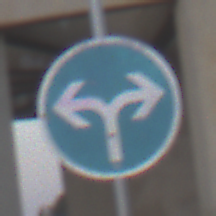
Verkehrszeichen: VorgeschriebeneFahrtrichtungRechtsOderLinks
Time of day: SunriseSunset
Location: Outdoor (Suburban)
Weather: Clear
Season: NotSpecified
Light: Natural